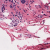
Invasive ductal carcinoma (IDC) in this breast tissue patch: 1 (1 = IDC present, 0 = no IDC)